Interaction volume radius: 5 \u00c5
Interaction volume height: 15 \u00c5
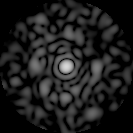
Disorder parameter: 0.8433